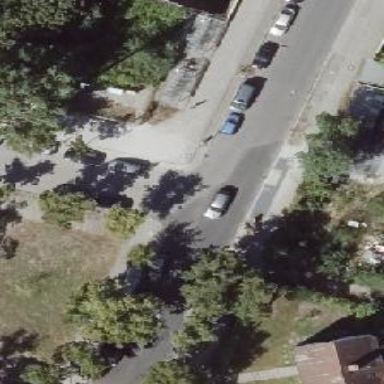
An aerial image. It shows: Residential road with asphalt surface. There are sidewalks on both sides and lane for parking on the right.